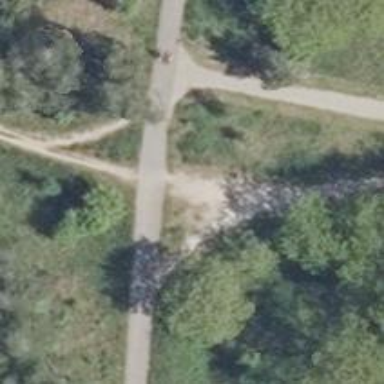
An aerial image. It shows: Pebblestone path.